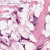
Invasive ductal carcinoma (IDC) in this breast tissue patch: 1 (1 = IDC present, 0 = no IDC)